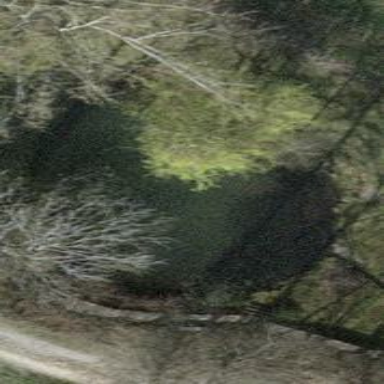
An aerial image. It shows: Peaceful pond surrounded by nature.